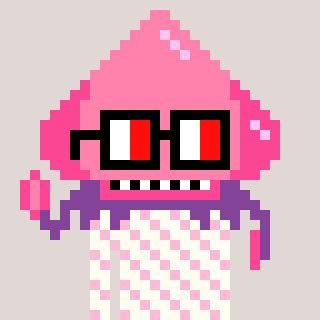
a pixel art character with square glasses with black frames and red eyes, a squid-shaped head and a grayscale-colored body on a warm background